Interaction volume radius: 10 \u00c5
Interaction volume height: 15 \u00c5
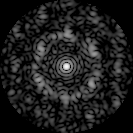
Disorder parameter: 0.6671